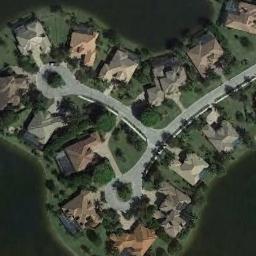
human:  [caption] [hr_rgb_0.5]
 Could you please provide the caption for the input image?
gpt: The dense residential is on the grass next to the water .

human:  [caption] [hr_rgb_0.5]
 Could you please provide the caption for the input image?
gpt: There are many roads and neatly arranged houses and trees and large lawns in densely populated areas .

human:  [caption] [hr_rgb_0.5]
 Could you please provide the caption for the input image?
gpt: Most of the houses in the residential area are square .

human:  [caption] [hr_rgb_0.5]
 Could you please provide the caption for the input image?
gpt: A dense residential area with lots of trees and houses of the same style is surrounded by some lakes .

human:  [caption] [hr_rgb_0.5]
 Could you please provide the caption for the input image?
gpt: There are some brown buildings near the lake on dense residential area .